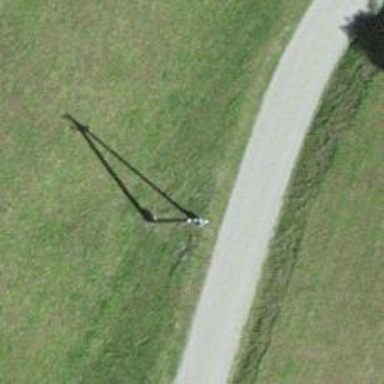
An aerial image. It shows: Power pole.